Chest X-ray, AP view. Patient: 15 years old, sex F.
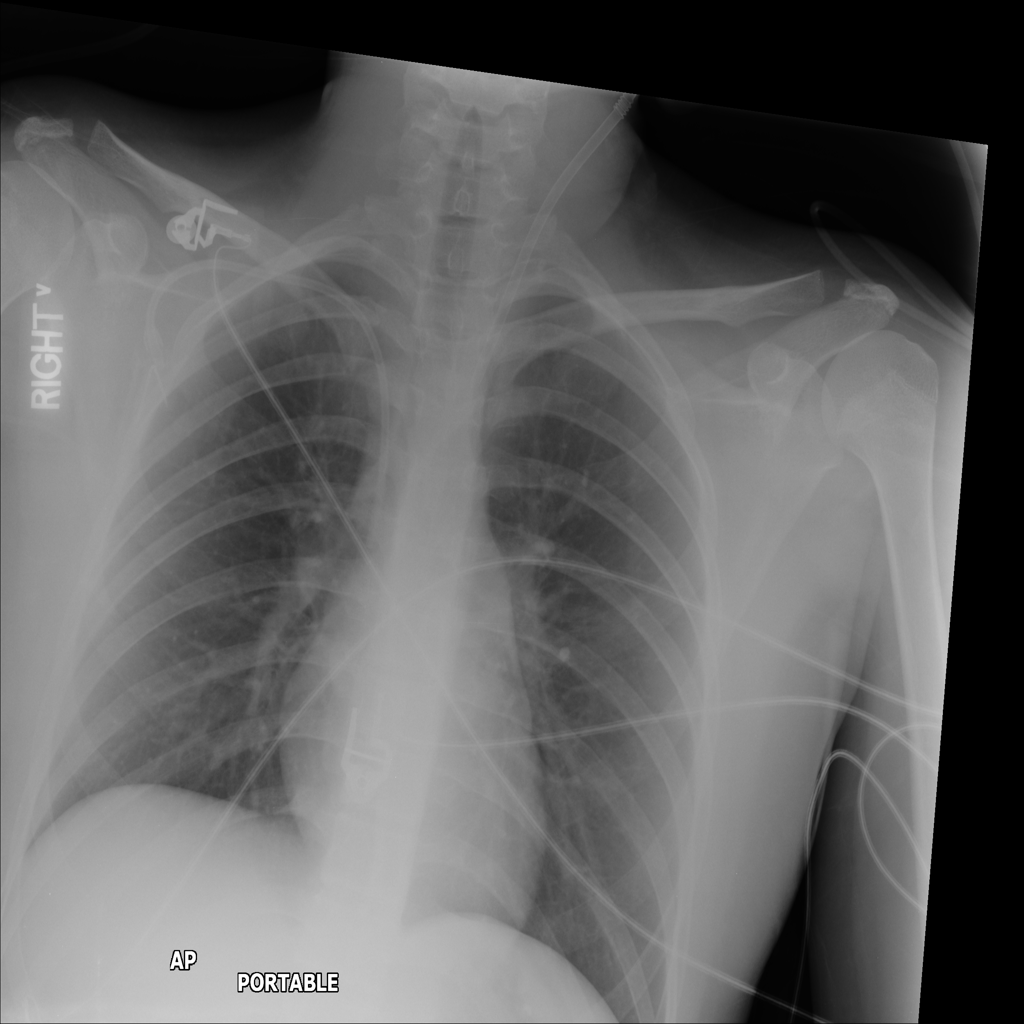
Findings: No Finding